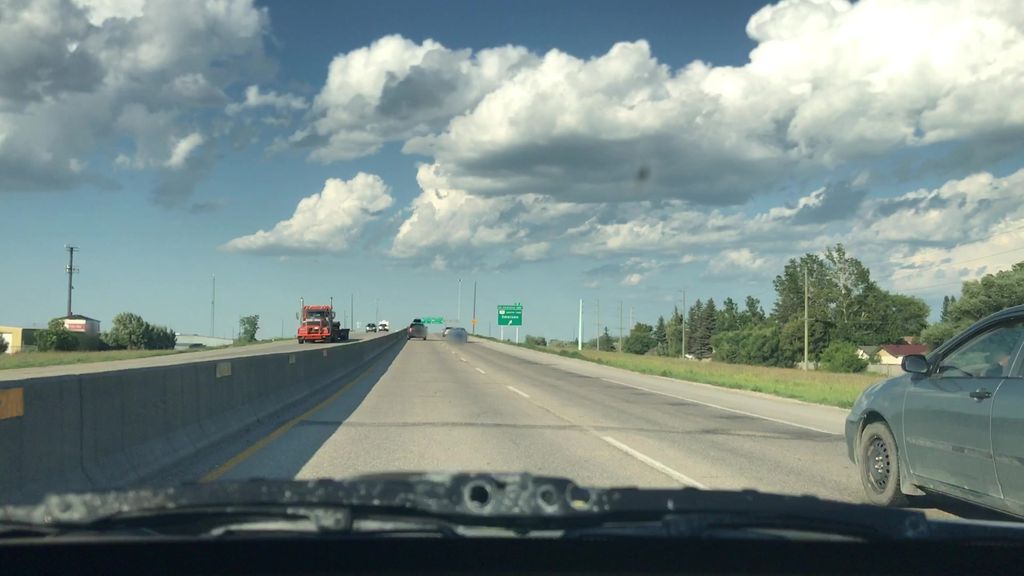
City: winnipeg